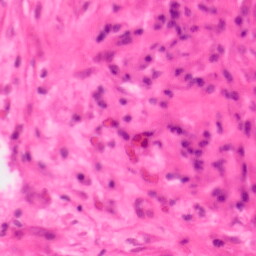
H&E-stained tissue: Colon